Fundus camera: zeiss
Shooting center: midpoint
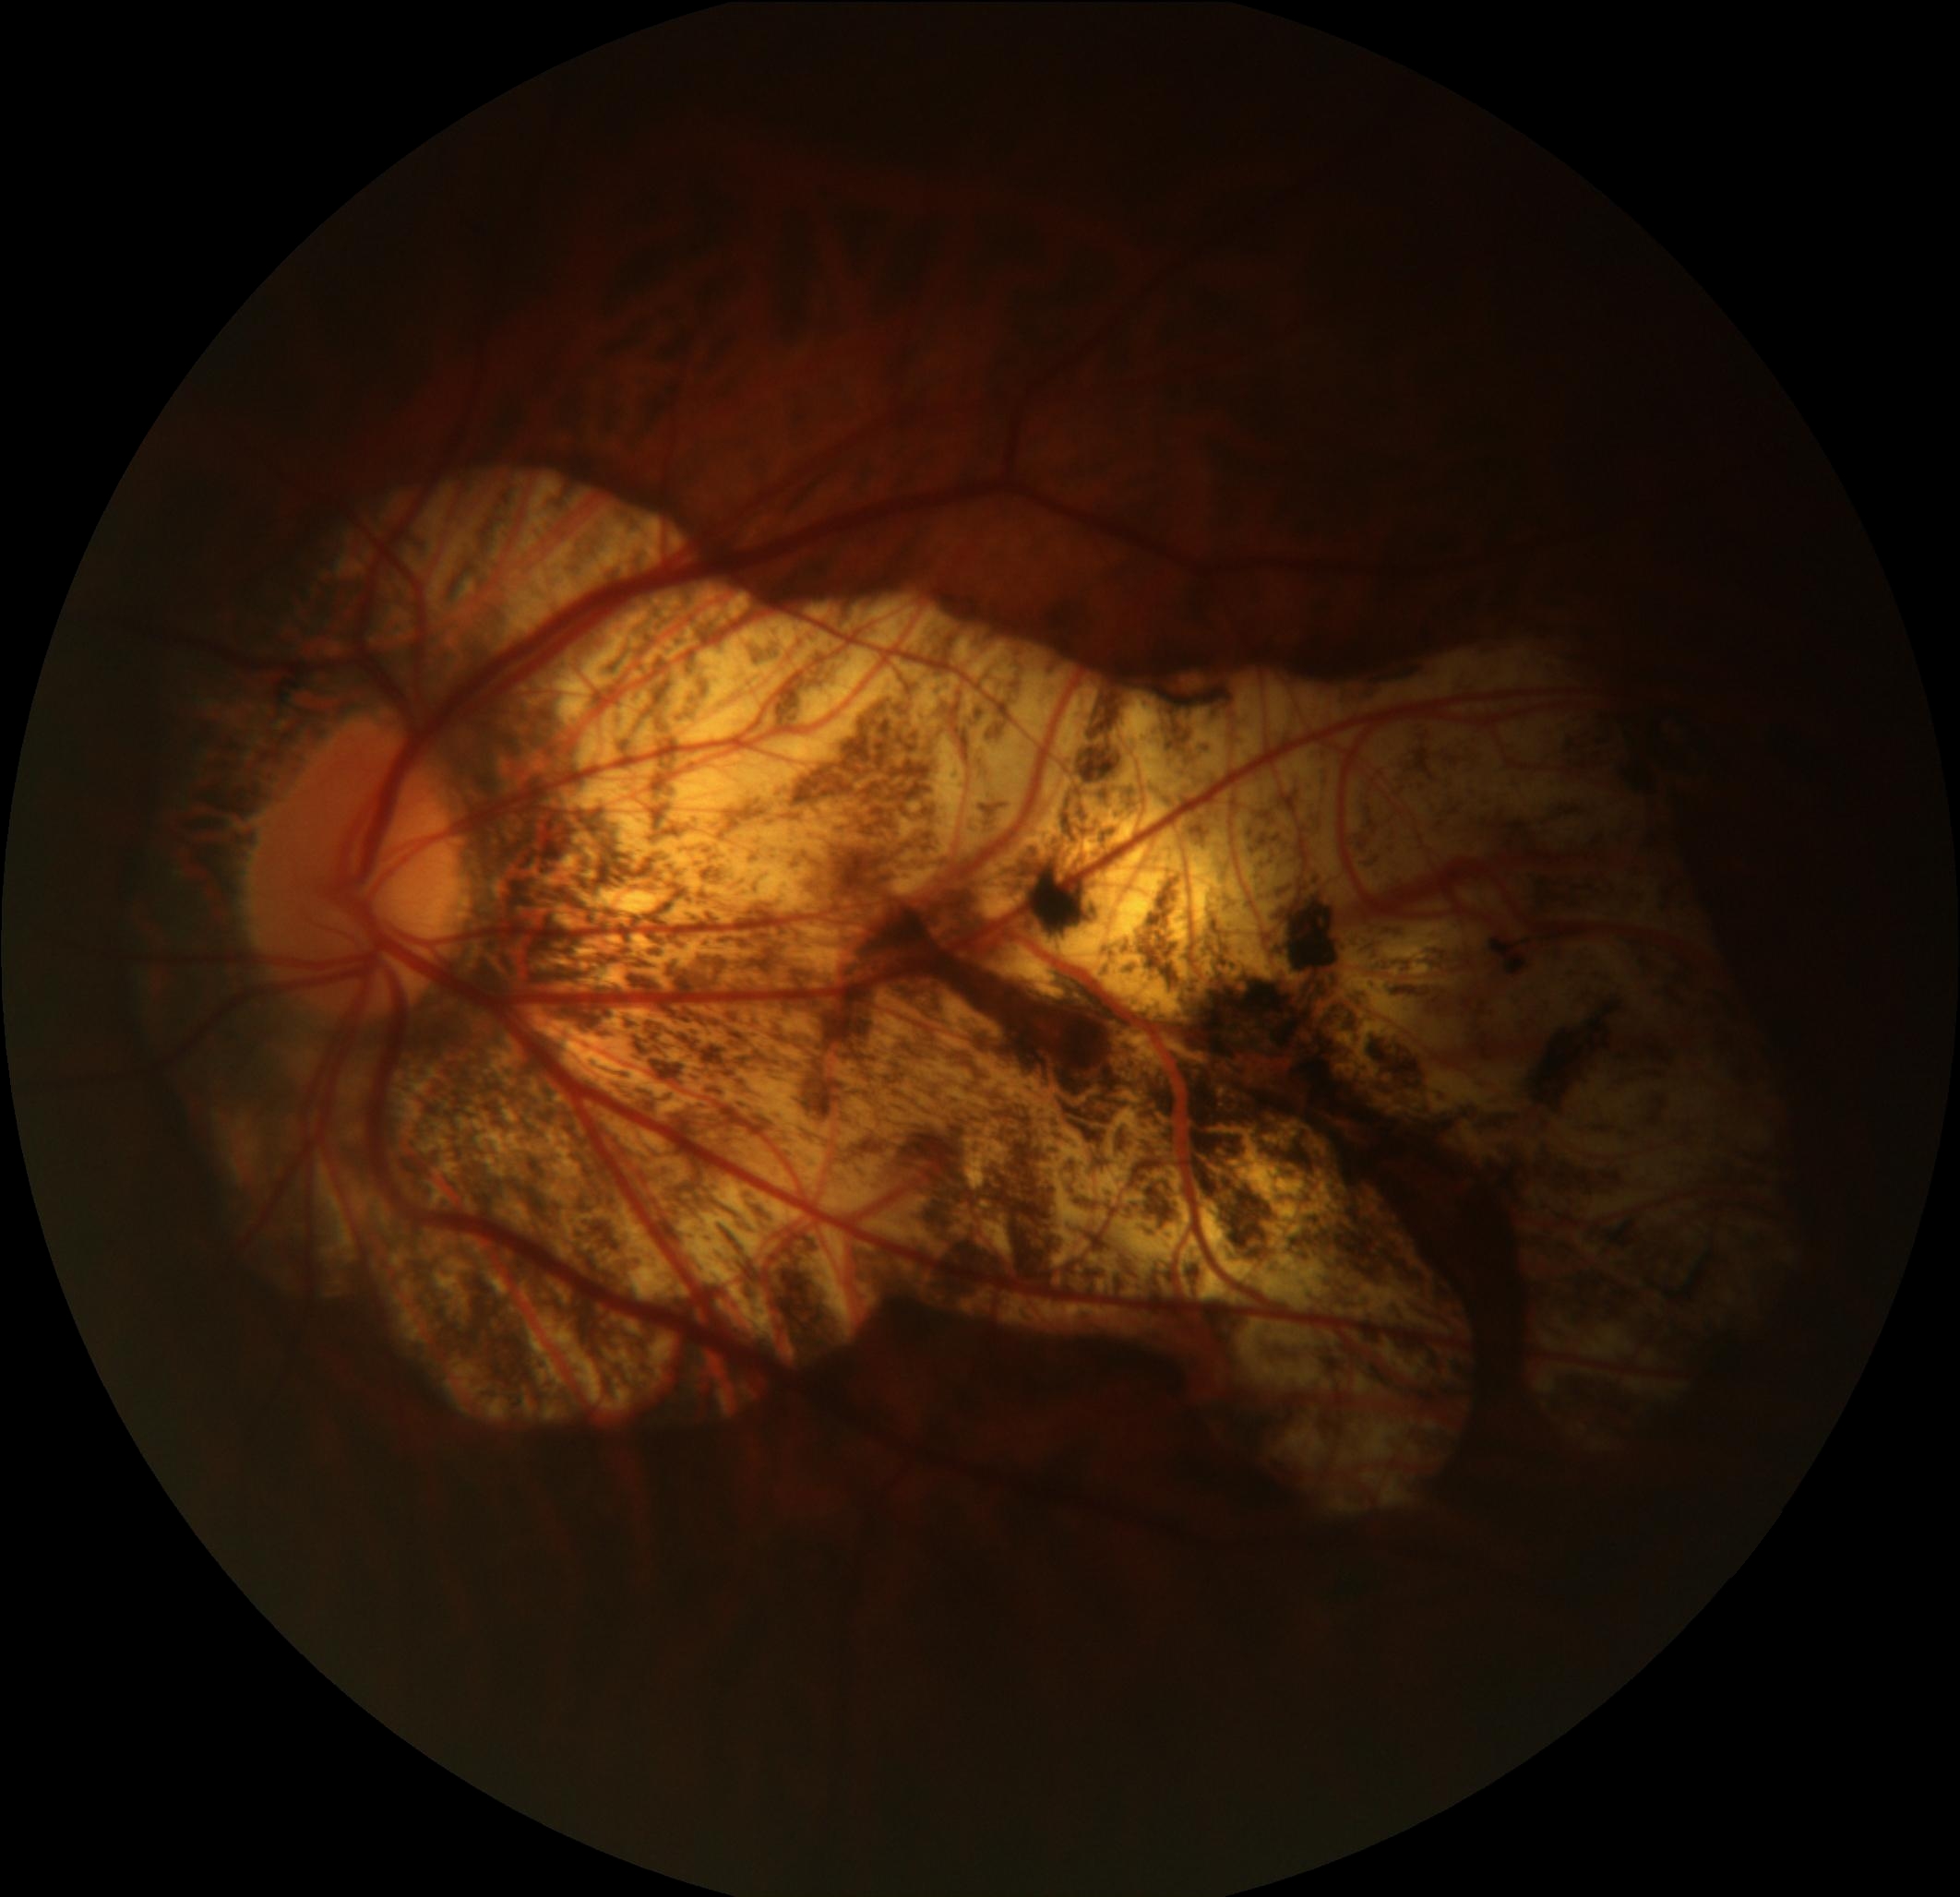
Pathologic myopia: yes
Patchy retinal atrophy: present
Retinal detachment: absent